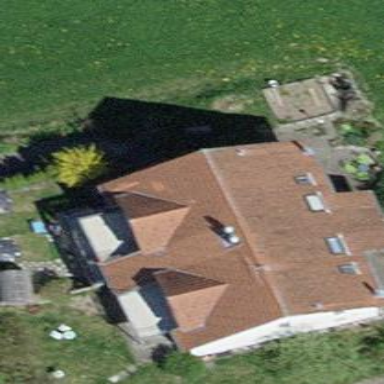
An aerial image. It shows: Terrace building.